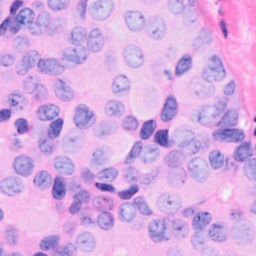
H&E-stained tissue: Breast